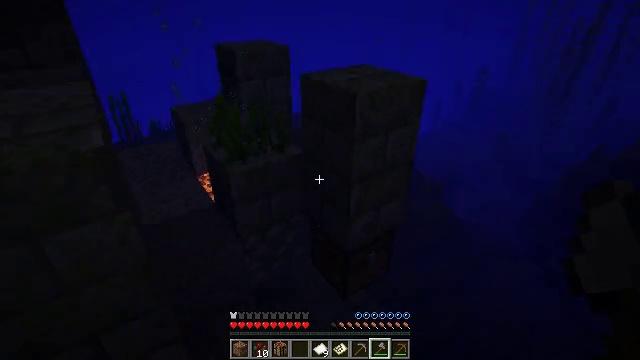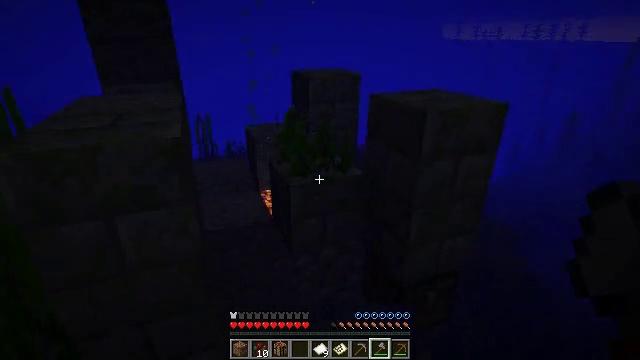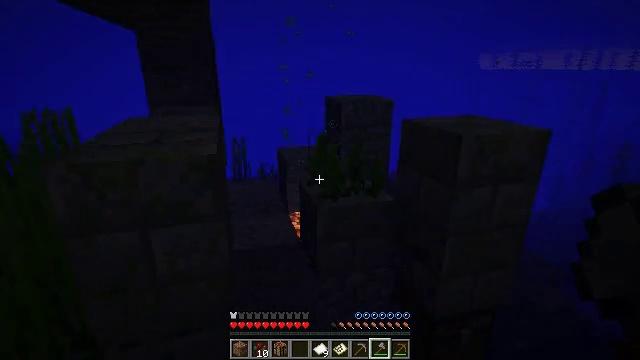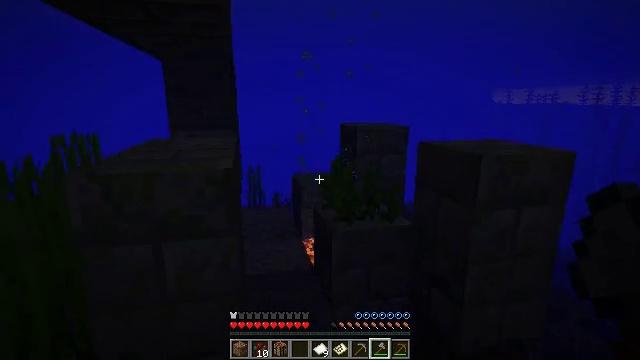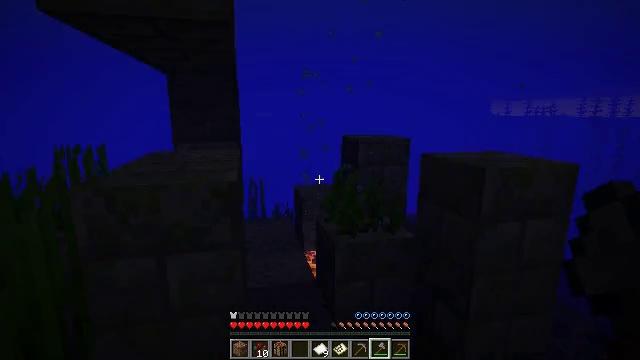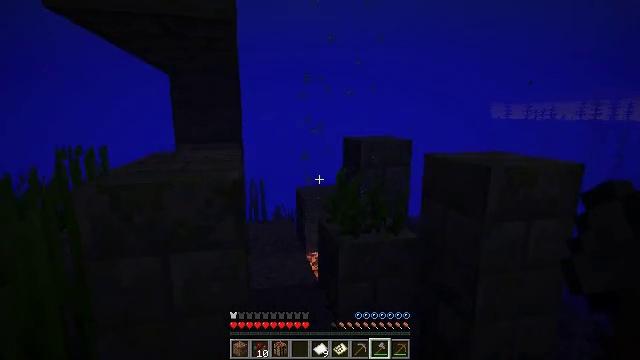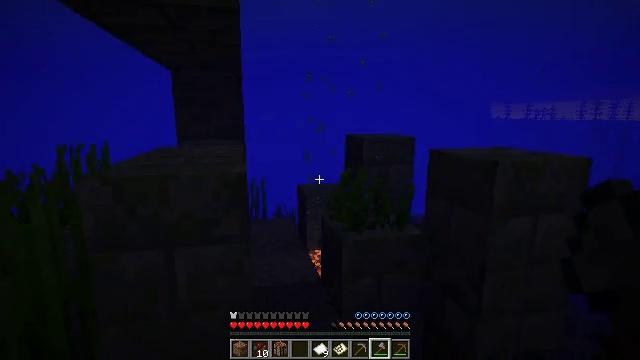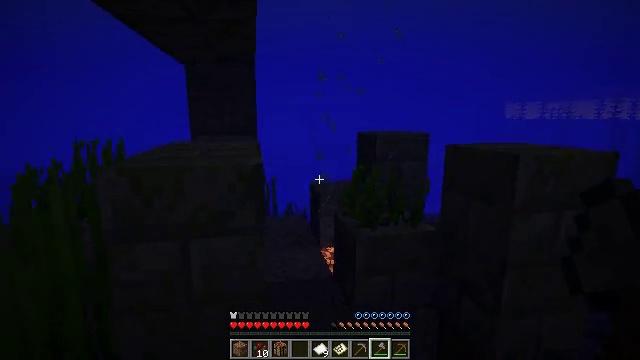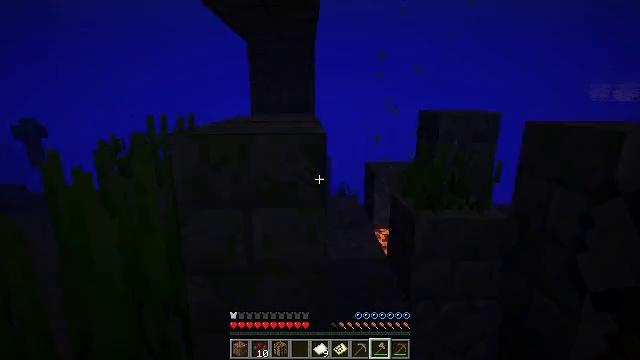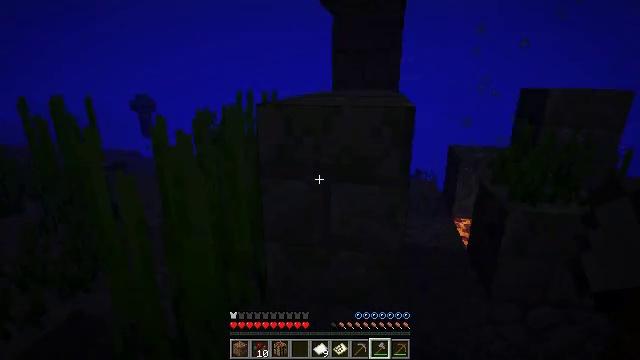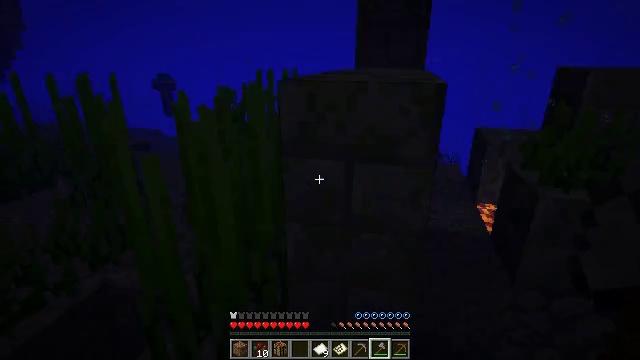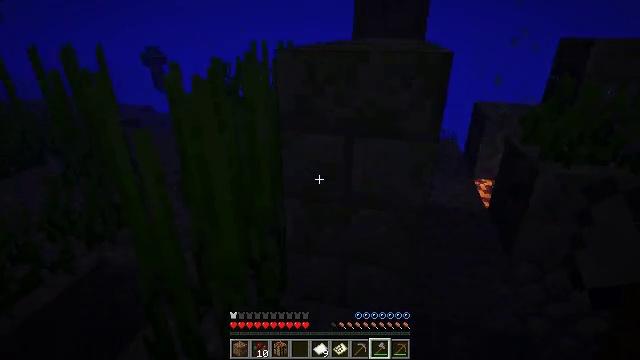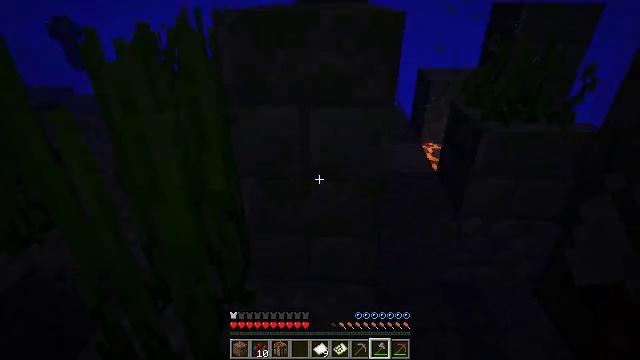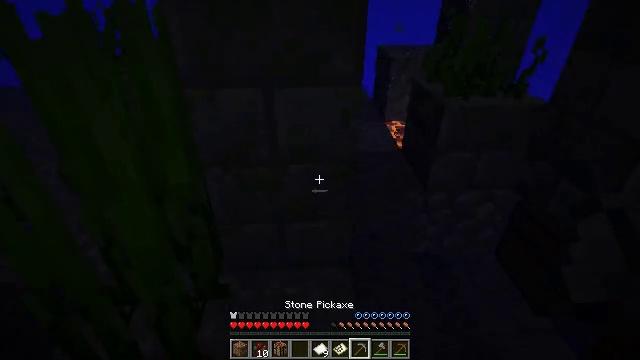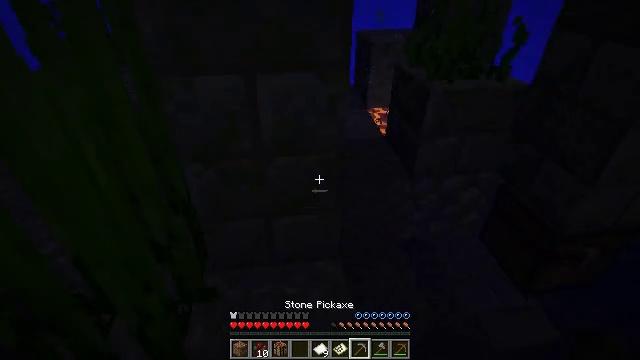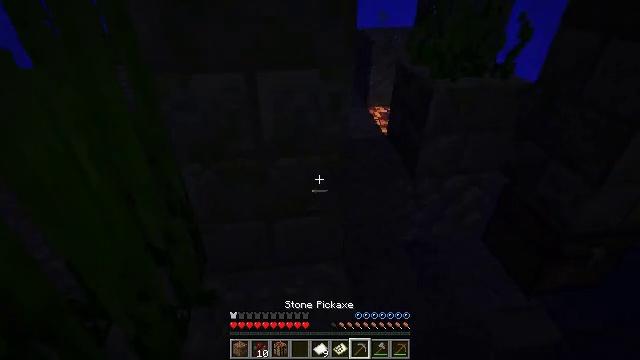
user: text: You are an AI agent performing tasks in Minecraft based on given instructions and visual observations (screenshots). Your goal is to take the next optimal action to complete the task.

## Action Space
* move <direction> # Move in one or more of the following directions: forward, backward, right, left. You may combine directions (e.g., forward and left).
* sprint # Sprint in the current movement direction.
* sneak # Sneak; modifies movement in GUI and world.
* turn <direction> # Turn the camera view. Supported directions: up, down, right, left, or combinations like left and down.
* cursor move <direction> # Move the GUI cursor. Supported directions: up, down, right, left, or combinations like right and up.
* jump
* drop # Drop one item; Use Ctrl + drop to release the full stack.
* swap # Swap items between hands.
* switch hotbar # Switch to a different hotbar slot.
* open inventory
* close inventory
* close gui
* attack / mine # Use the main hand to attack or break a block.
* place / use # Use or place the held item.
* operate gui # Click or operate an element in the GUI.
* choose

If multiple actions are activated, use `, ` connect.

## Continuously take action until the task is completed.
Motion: motion action
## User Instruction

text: Clear the seagrass to get an item.
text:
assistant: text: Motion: move left, sneak, turn left and up
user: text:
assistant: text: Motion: move left, turn left and up
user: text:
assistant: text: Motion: move left, turn left and up
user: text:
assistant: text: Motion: move left, turn up
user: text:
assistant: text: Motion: move forward and move left
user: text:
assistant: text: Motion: move forward and move left
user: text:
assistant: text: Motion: move forward and move left, turn left
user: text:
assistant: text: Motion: move forward and move left, turn left and down
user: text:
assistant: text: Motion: move forward and move left, turn left and down
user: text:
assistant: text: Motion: move forward and move left, turn left and down
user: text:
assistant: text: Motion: move forward, turn down
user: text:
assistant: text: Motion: move forward, turn right and down
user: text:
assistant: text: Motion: move forward, turn right and down
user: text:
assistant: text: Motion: move forward, turn right and down
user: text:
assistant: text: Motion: move forward
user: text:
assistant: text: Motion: move forward, turn right and down
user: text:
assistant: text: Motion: move forward, sneak, turn right and down
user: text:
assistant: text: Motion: move forward, sneak, turn right and down
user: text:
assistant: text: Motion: move forward, sneak, turn right and down
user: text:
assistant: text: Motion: move forward, sneak, turn right
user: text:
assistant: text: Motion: move forward, sneak, turn right and up
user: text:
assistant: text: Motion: sneak, turn right and up
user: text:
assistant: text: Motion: sneak, turn right and up
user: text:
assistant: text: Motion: sneak, turn right and up
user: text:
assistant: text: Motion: sneak, turn right and up
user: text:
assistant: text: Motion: sneak, turn up
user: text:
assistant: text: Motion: sneak, turn left and up
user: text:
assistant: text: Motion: sneak, turn left and up
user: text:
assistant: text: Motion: sneak, attack / mine
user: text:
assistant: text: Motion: sneak, attack / mine